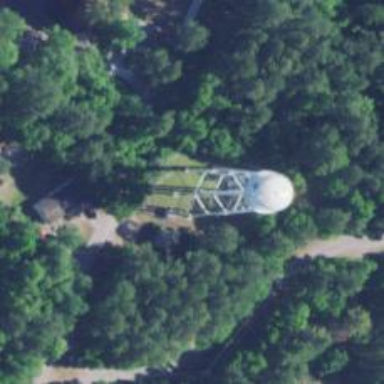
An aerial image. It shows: Water tower that is man-made.